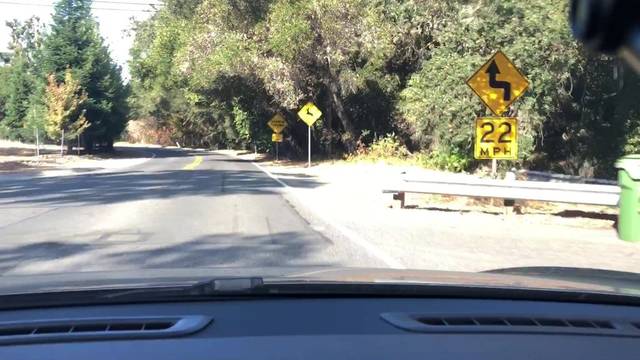
Region: United States
Coordinates: 37.253, -121.994